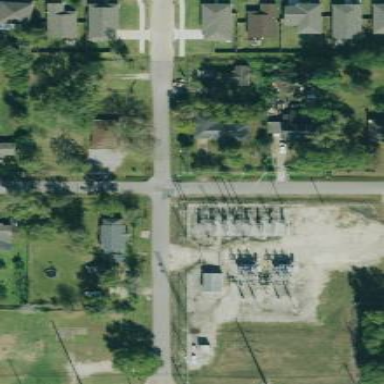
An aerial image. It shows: Outdoor distribution substation.